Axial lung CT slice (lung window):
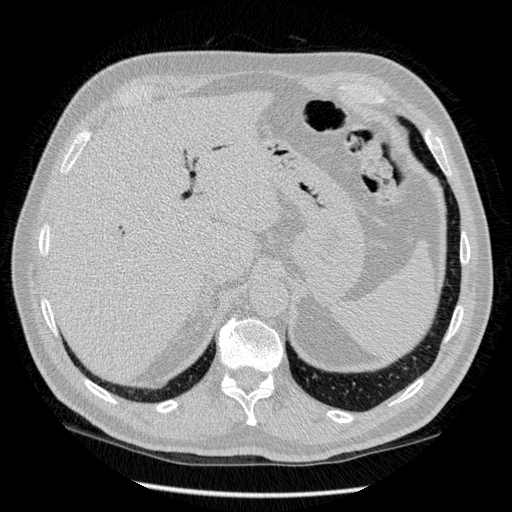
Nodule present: no